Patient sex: F
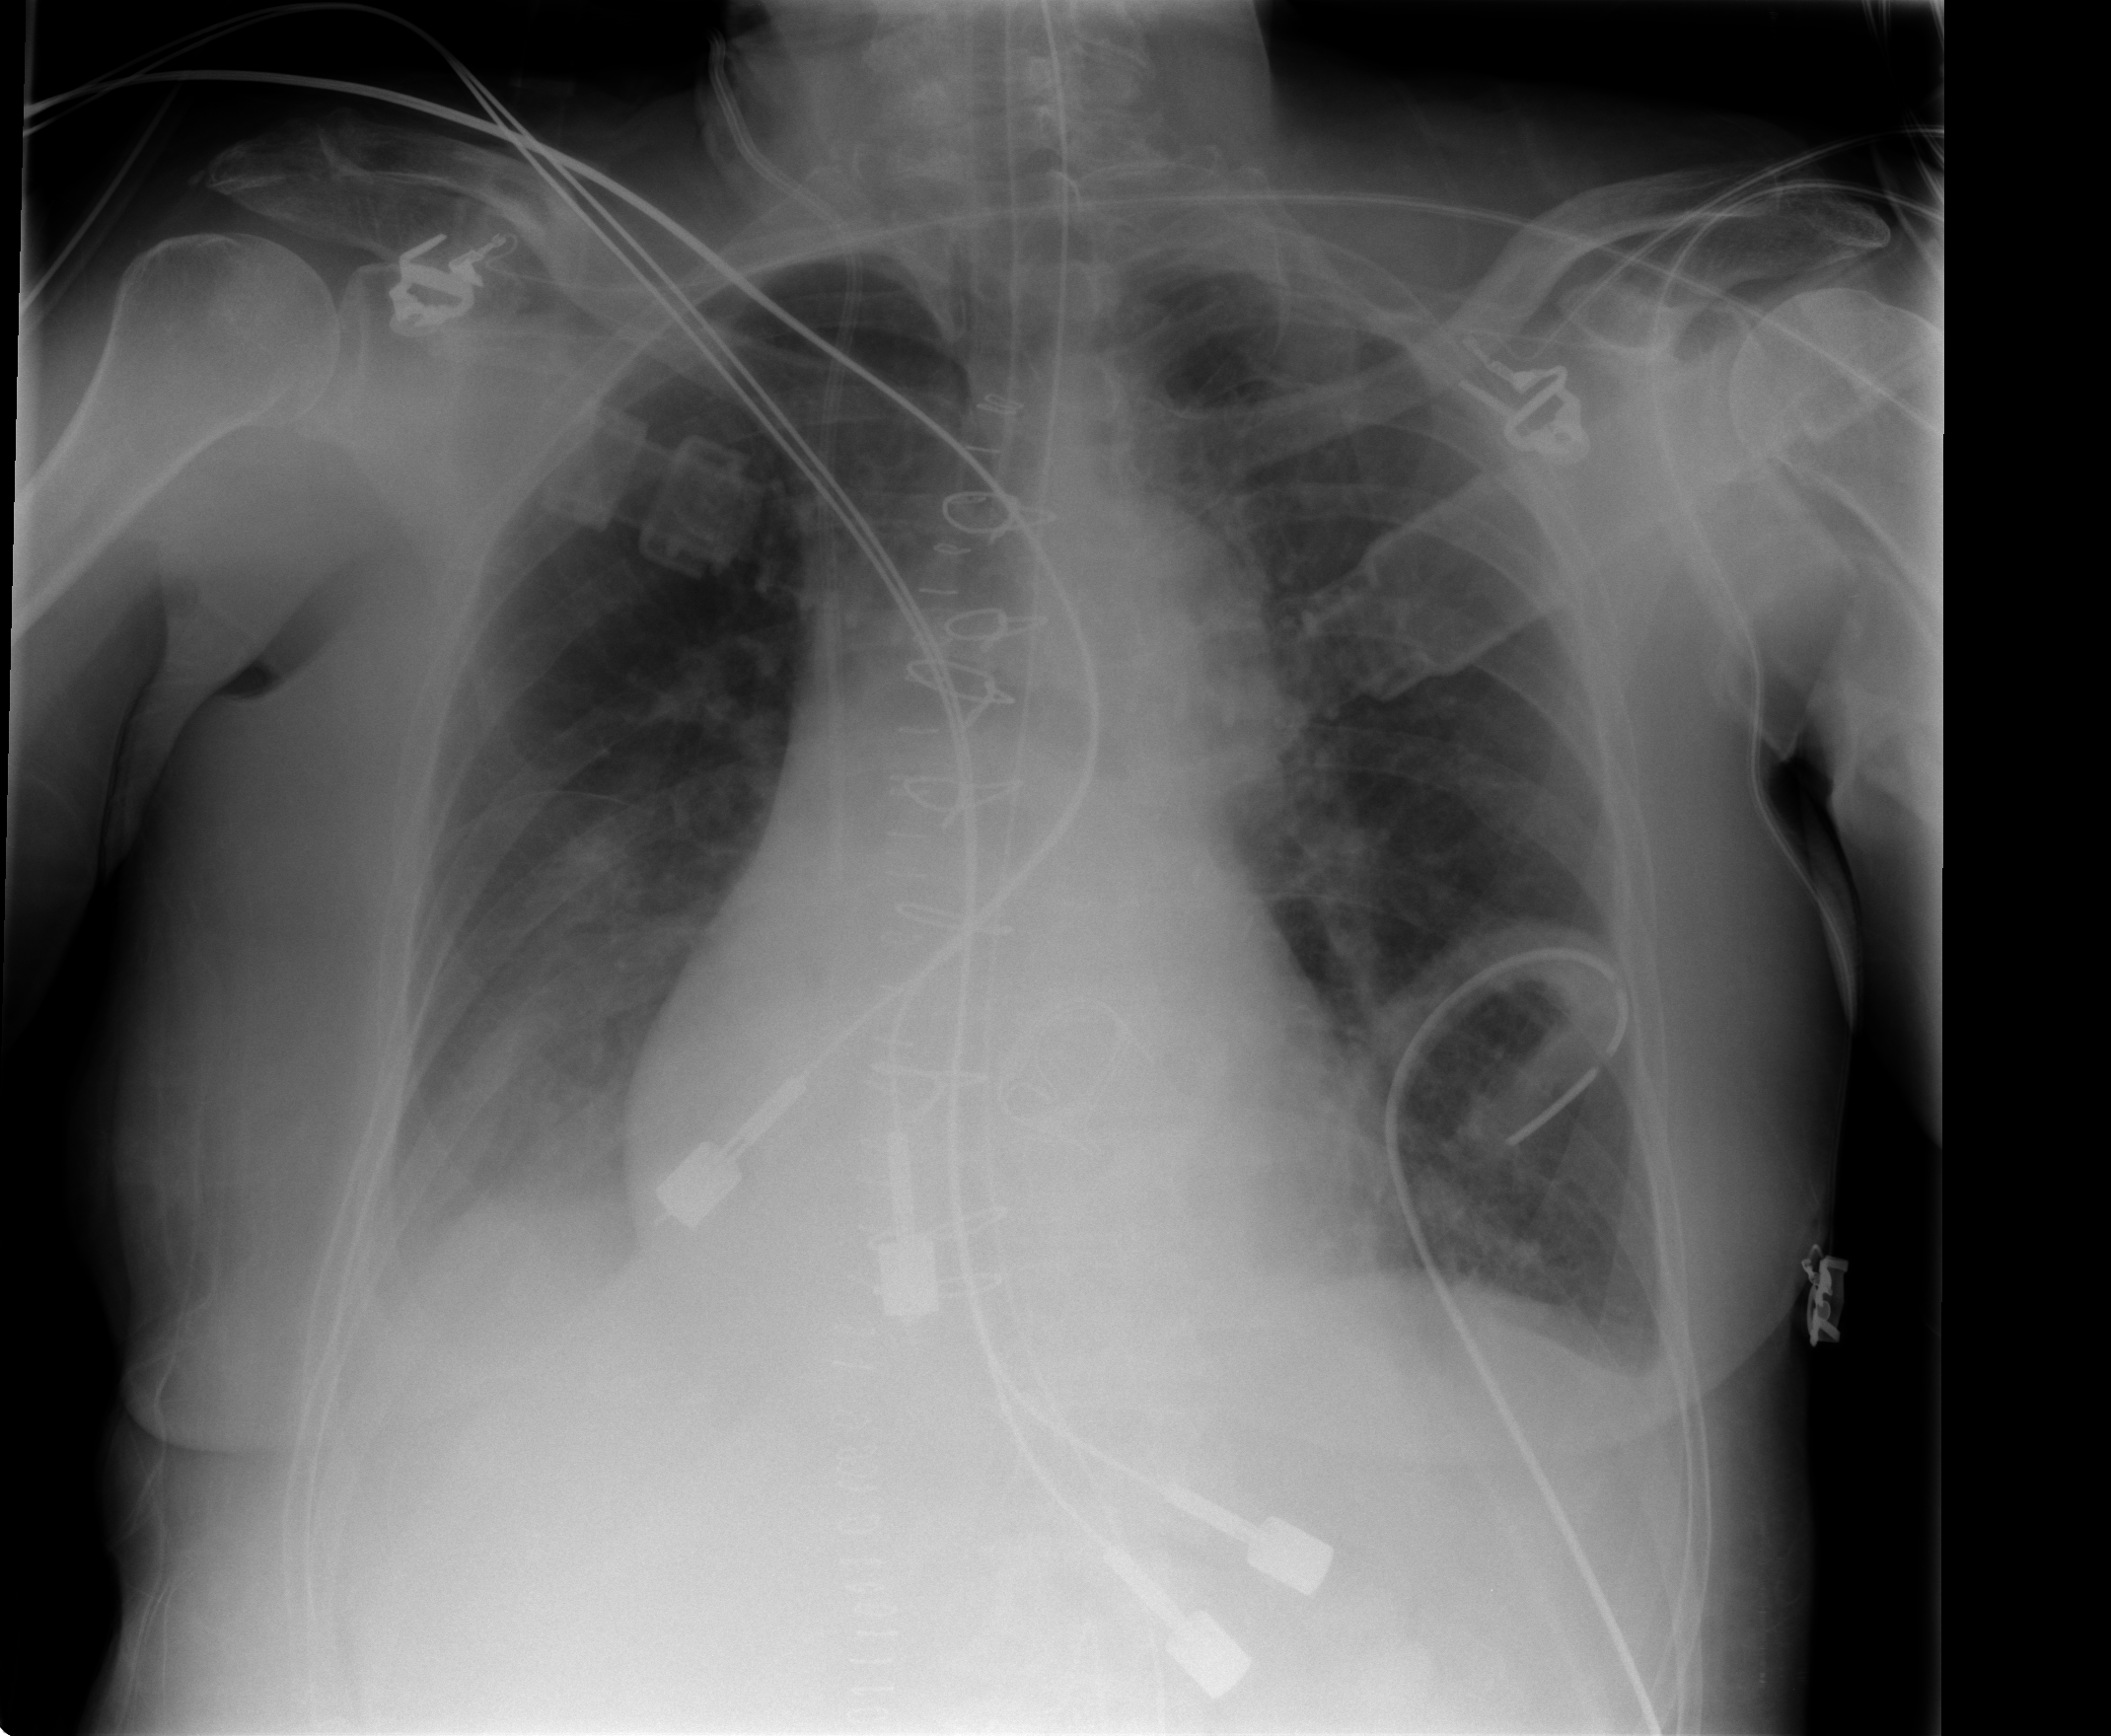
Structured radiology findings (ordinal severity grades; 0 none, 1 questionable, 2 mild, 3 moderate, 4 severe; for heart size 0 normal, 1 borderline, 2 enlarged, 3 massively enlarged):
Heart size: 2
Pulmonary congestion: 2
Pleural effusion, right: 3
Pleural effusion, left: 2
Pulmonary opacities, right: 0
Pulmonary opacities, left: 1
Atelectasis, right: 2
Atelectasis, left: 1